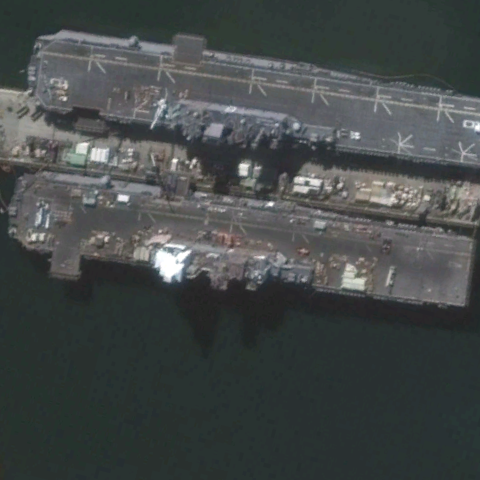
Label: assault